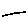
Label: line